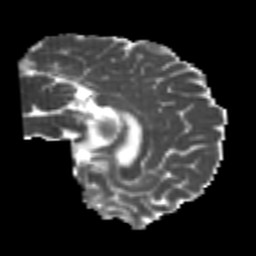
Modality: MD
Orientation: sagittal
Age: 24
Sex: male
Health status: healthy
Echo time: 0.074 s